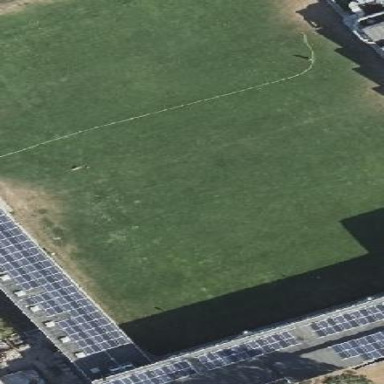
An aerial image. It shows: Soccer pitch for leisure land activities.